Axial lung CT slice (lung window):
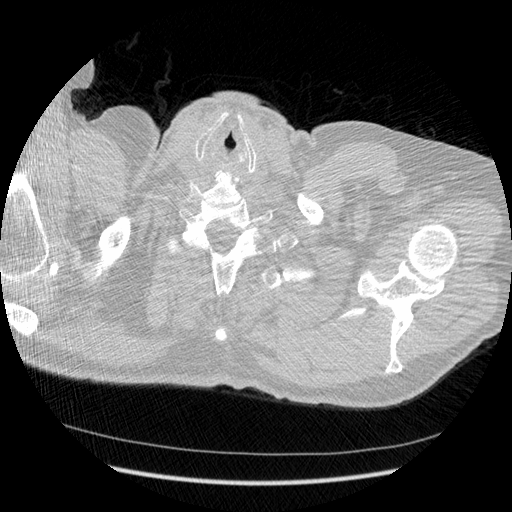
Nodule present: no